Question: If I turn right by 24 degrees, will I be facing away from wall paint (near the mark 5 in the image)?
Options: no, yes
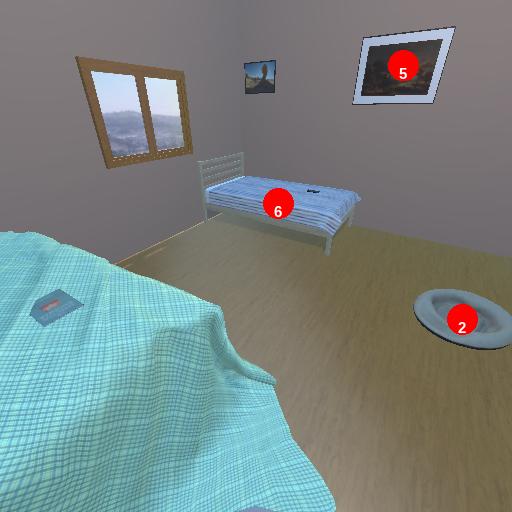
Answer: no